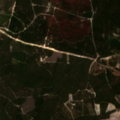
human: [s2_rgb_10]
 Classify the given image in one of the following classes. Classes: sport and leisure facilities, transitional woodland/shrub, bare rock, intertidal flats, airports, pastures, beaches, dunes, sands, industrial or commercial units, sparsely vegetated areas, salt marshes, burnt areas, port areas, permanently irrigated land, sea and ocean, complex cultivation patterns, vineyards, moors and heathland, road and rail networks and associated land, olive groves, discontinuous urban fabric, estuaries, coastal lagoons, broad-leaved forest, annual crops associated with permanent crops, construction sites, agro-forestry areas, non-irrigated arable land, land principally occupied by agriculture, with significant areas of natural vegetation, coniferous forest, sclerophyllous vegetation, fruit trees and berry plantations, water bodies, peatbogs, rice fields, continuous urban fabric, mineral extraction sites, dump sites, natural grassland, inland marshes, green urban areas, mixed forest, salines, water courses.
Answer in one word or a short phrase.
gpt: coniferous forest, transitional woodland/shrub, burnt areas